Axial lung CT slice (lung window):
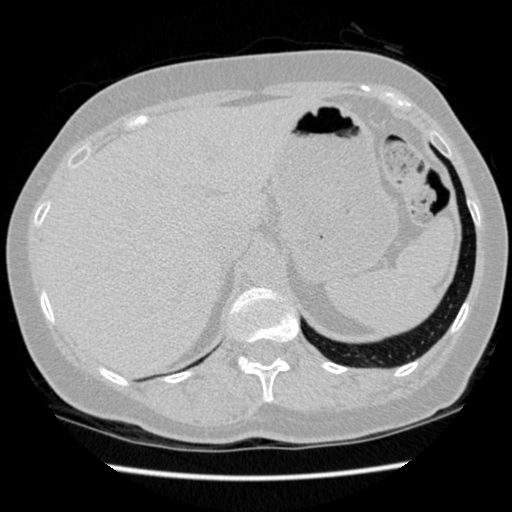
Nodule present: no